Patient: sex M, age 48
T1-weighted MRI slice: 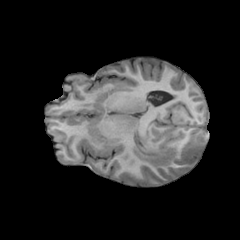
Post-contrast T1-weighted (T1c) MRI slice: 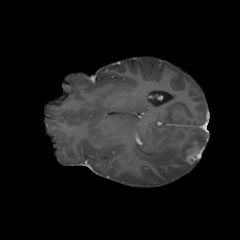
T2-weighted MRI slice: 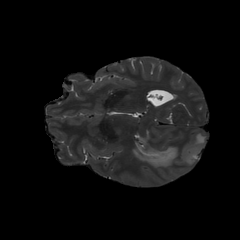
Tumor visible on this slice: yes
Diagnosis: Glioblastoma, IDH-wildtype
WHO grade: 4